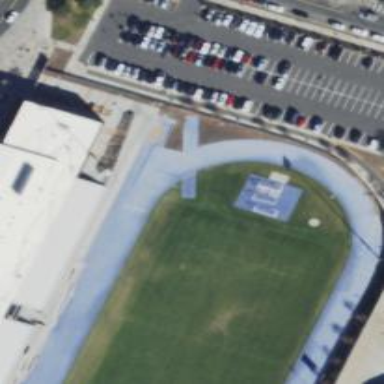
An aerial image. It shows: Athletics track located on leisure land.